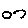
Label: hexagon